Question: Below is an example of the page I'm making. In this example, I have two select fields that are used to filter the results on the right side when the submit button is pressed.
The way I solved the problem involved using 'if-elif-else', but if I have more filters my code will be difficult to manage. In this case I have 2 filters, that means 4 distints queries to manage, if I had 4 filters that would mean 16 different queries.
Can you suggest me a better way of doing it, instead of my approach ?

# Essentials part of my code:
## models
'''
class StandardName(db.Model):
__tablename__ = 'std_names'
id = db.Column(db.Integer, primary_key=True)
name = db.Column(db.String(64), unique=True)
standards = db.relationship('Standard', backref='stdname', lazy='dynamic')
class Standard(db.Model):
__tablename__ = 'standards'
id = db.Column(db.Integer, primary_key=True)
stdname_id = db.Column(db.Integer, db.ForeignKey('std_names.id'))
group = db.Column(db.String)
'''
## form
'''
class StandardForm(Form):
standard = SelectField("Select the standard: ",
choices=[("All","All"),("mamp","mamp"), ("est","est"])
group = SelectField("Select the group: ",
choices=[('All','All'),('1','1'),('2','2'),('3','3')])
submit = SubmitField('Submit')
'''
## view
The view function will show the query results according to the Select Field. In this case:
- if the user chooses "All" in both standard and groups fields, the view will execute Standard.query. - If the user choose "All" only in the standard field, the view will filter only the group column- If the user choose "All" only in the group field, the view will filter only the standard column- Choosing another option in thoses field will be used to filter the query. '''
@app.route("/", methods=['GET', 'POST'])
def index():
form = StandardForm()
if form.standard.data == "All" and form.group.data == "All":
q = Standard.query
elif form.standard.data == "All":
q = Standard.query.filter(
Standard.group == form.group.data)
elif form.group.data == "All":
q = Standard.query.filter(
Standard.stdname.has(name=form.standard.data))
else:
q = Standard.query.filter(
Standard.stdname.has(name=form.standard.data),
Standard.group == form.group.data)
return render_template(
'index.html',
form=form,
standards=q.all())
'''
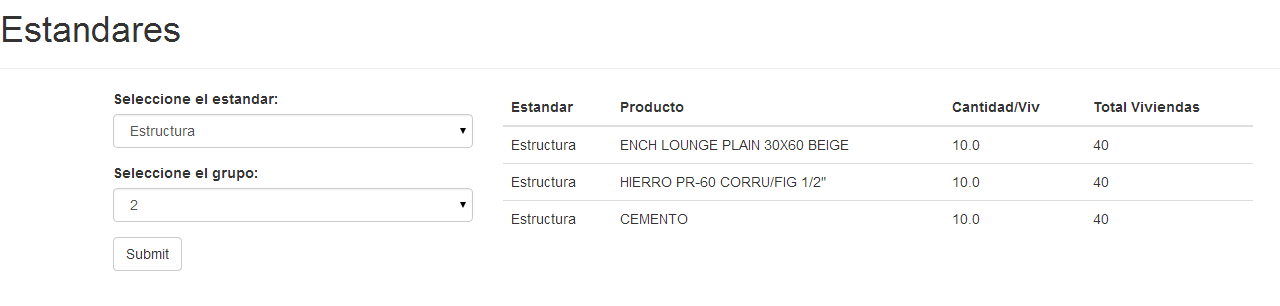
Answer: I came up with a more generic form of solving this problem.
'''
@app.route("/", methods=['GET', 'POST'])
def index():
form = StandardForm()
std = form.data.get('standard')
group = form.data.get('group')
q = Standard.query
for fieldname, value in form.data.items():
if fieldname == 'standard' and value != "All":
q = q.filter(Standard.stdname.has(name=std))
elif fieldname == 'group' and value != "All":
q = q.filter(Standard.group == group)
return render_template(
'index.html',
form=form,
standards=q.all())
'''